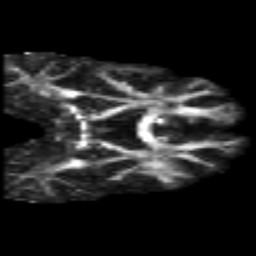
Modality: FA
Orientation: coronal
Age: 41
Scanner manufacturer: philips
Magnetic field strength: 3 T
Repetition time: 8.6 s
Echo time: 0.127 s